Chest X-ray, PA view. Patient: 39 years old, sex F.
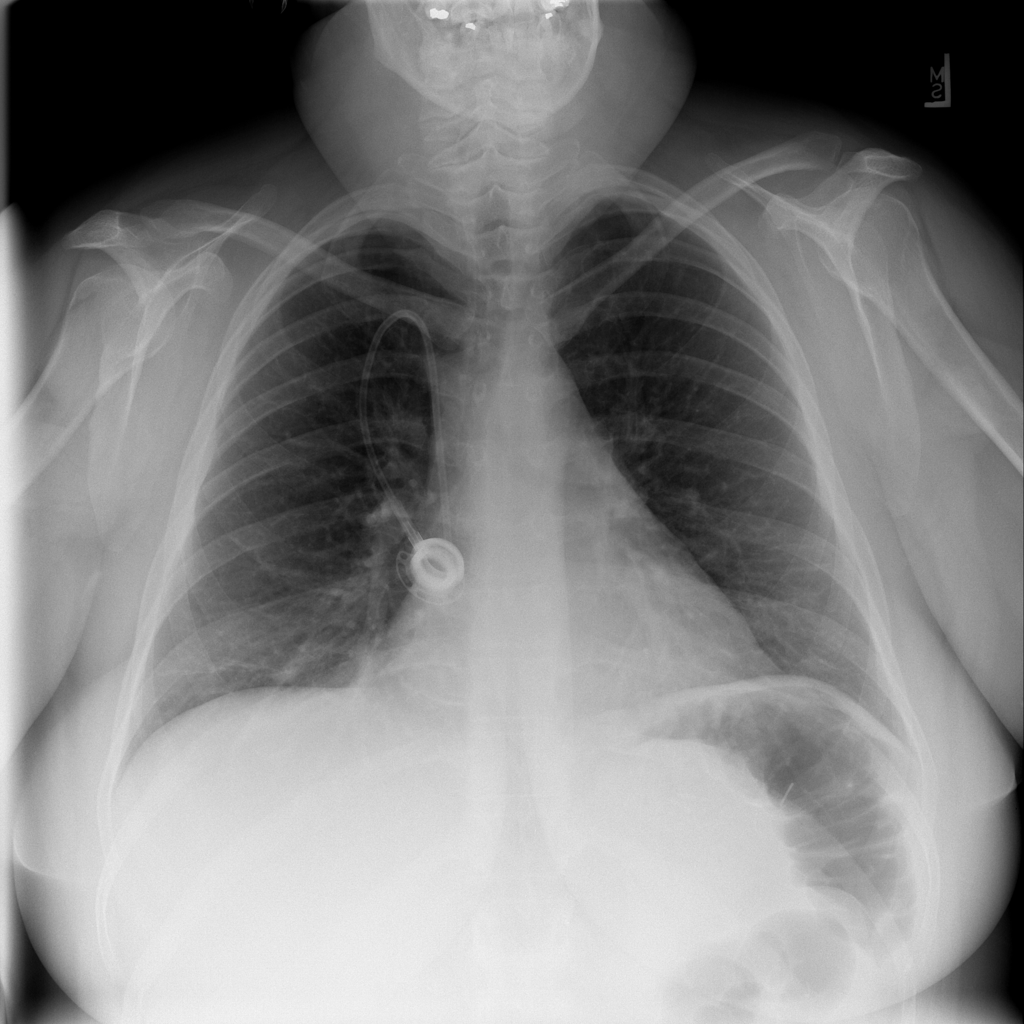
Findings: No Finding